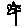
Label: flower